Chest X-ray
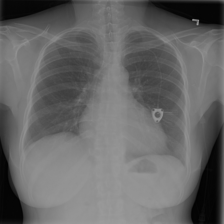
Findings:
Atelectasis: positive
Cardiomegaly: positive
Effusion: negative
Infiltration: negative
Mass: negative
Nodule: negative
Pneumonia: negative
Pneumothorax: negative
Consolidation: negative
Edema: negative
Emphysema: negative
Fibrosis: negative
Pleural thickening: negative
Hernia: negative